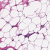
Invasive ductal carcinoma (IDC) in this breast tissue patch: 0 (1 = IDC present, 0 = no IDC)